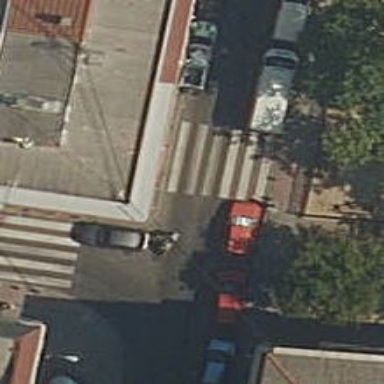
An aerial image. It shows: Uncontrolled zebra crossing on the road.